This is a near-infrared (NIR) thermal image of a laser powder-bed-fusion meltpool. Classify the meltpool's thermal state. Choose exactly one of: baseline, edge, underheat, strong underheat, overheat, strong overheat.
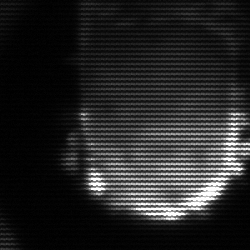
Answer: baseline